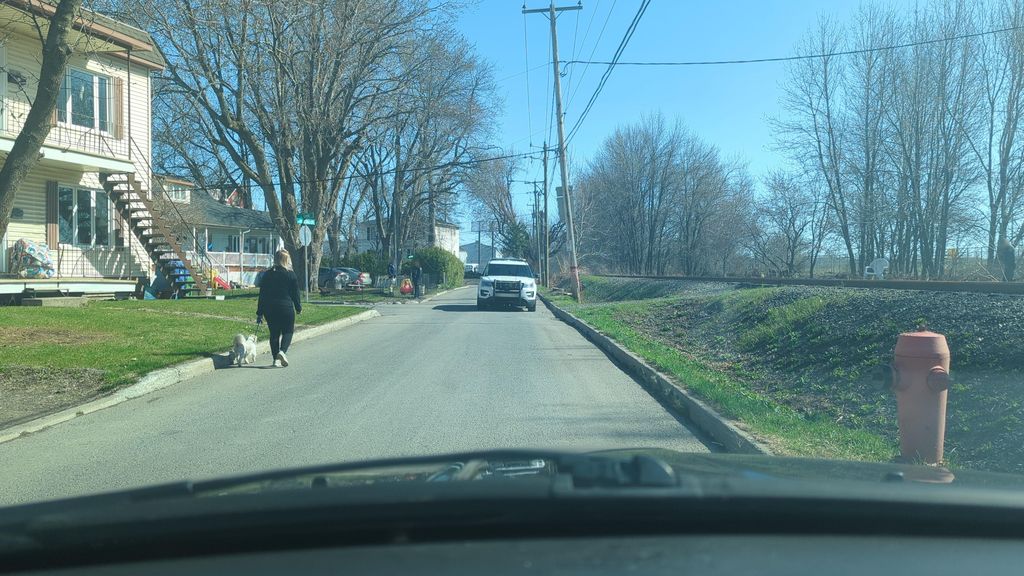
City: quebec_city